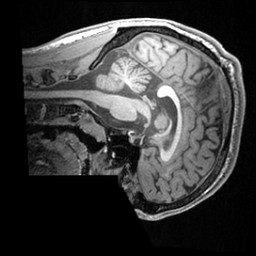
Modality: T1w
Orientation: sagittal
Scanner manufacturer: ge
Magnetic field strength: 3 T
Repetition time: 0.008376 s
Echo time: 0.003268 s